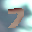
Label: 7